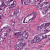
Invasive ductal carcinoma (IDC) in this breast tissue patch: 1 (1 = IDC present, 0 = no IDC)